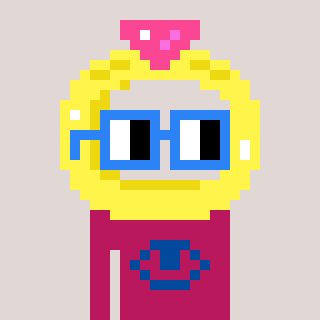
a pixel art character with square blue glasses, a ring-shaped head and a darkpink-colored body on a warm background